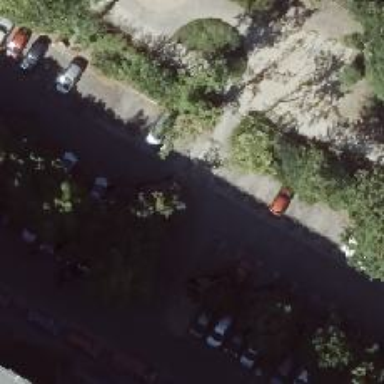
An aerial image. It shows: Concrete parking aisle as service road.